Field crop: maize
Growth stage: 2
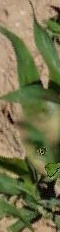
Species: maize